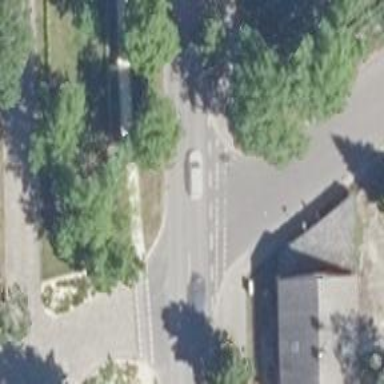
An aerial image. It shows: Road with "give way" sign.